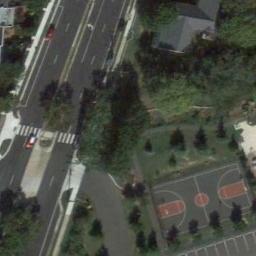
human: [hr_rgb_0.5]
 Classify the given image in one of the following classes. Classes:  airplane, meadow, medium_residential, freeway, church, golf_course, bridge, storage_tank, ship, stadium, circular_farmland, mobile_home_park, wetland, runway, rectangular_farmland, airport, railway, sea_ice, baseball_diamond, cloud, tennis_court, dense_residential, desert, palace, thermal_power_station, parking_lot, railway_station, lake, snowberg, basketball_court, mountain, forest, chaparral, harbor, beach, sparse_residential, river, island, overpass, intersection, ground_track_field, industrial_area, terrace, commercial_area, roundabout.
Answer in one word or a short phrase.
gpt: basketball_court